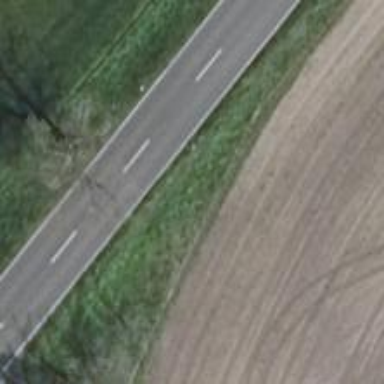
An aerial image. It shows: Asphalt road classified as primary highway.